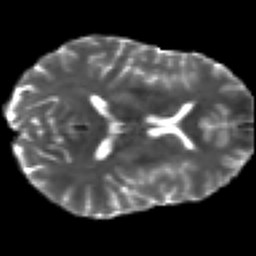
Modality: T2w
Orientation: axial
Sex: male
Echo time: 0.114 s